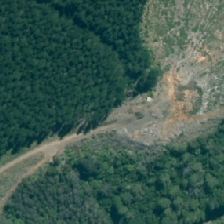
Land cover: harvested_forest